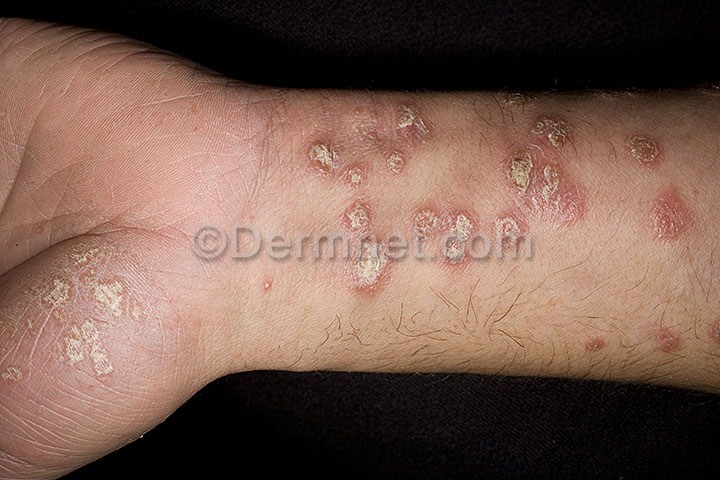
Disease: Psoriasis pictures Lichen Planus and related diseases